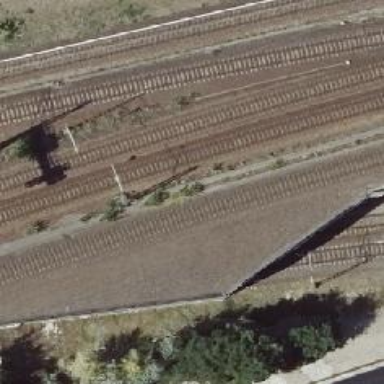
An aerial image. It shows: Railway signal.